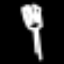
Label: fork